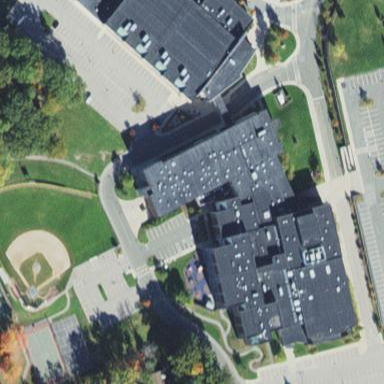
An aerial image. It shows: School building with black roof.